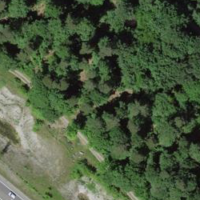
EUNIS habitat code: 41
Species observed at this site:
Milvus milvus